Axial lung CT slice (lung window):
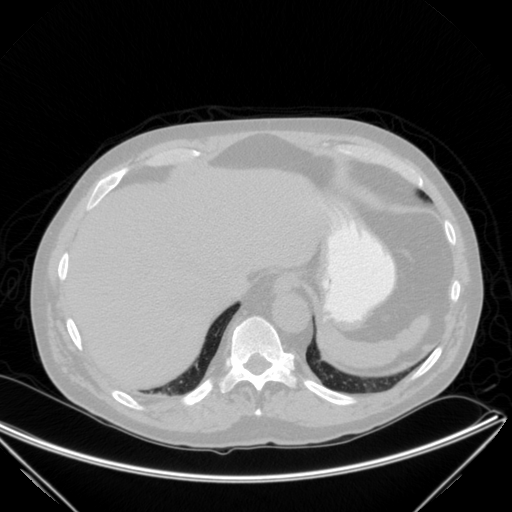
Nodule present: no